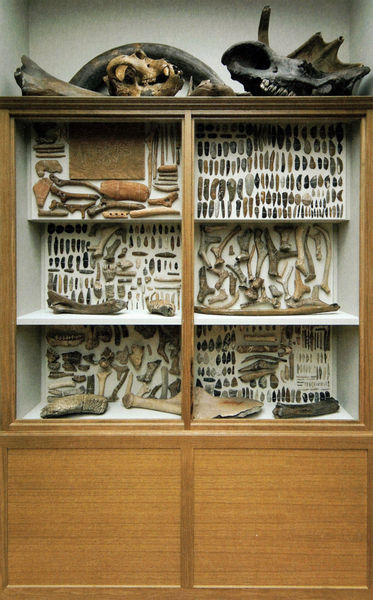
Titel: Montage Jungpaläolithischer Artefakte, Knochen und Kunstwerkabgüsse von namhaften südwestfranzösischen Fundstellen aus der Sammlung Max
Standort: Mannheim
Institution: Reiß-Engelhorn Museen
Schlagwörter: weiß, braun, glas, grau, holz, schwarz, zimmer, beige, alt, wand, messer, schädel, steine, schrank, klein, knochen, groß, vitrine, ausstellung, zähne, werkzeug, museum, goethe, geweih, zahn, archäologie, steinzeit, fund, fundstücke, tierschädel, vielzahl, froß, silex